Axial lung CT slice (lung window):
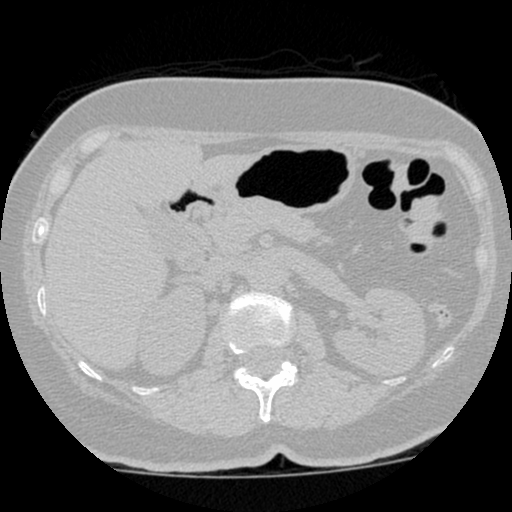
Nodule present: no